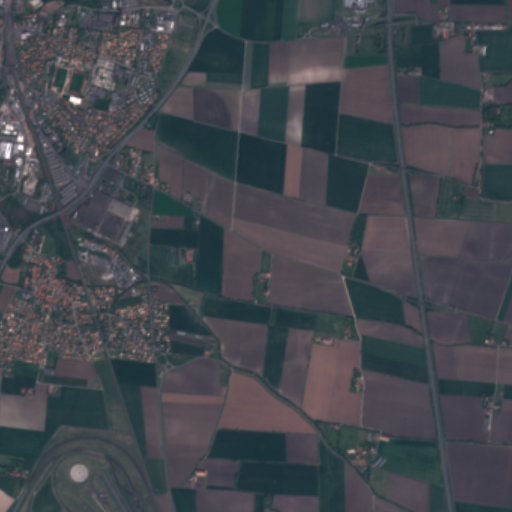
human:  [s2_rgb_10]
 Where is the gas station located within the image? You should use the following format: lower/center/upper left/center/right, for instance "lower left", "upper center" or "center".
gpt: The gas station is located in the upper left of the image.
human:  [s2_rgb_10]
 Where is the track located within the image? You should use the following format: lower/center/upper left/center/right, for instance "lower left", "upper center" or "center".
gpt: The track is located in the upper left of the image.
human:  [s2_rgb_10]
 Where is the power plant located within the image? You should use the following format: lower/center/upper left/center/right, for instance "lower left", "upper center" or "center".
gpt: There is no power plant in the image.